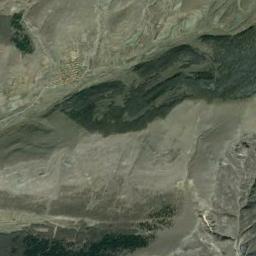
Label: mountain